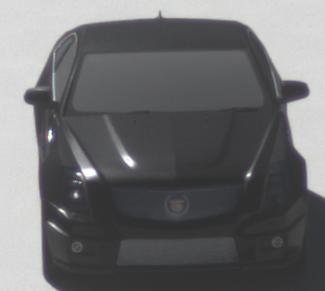
Make: Cadillac
Model: CTS-V
Detailed model: CTS-V (II) Limousine
Model produced from: 2008/11
Model produced until: 2010/12
Doors: 4
Color: black
Road condition: dry road
Daytime: midday
Contrast: high contrast